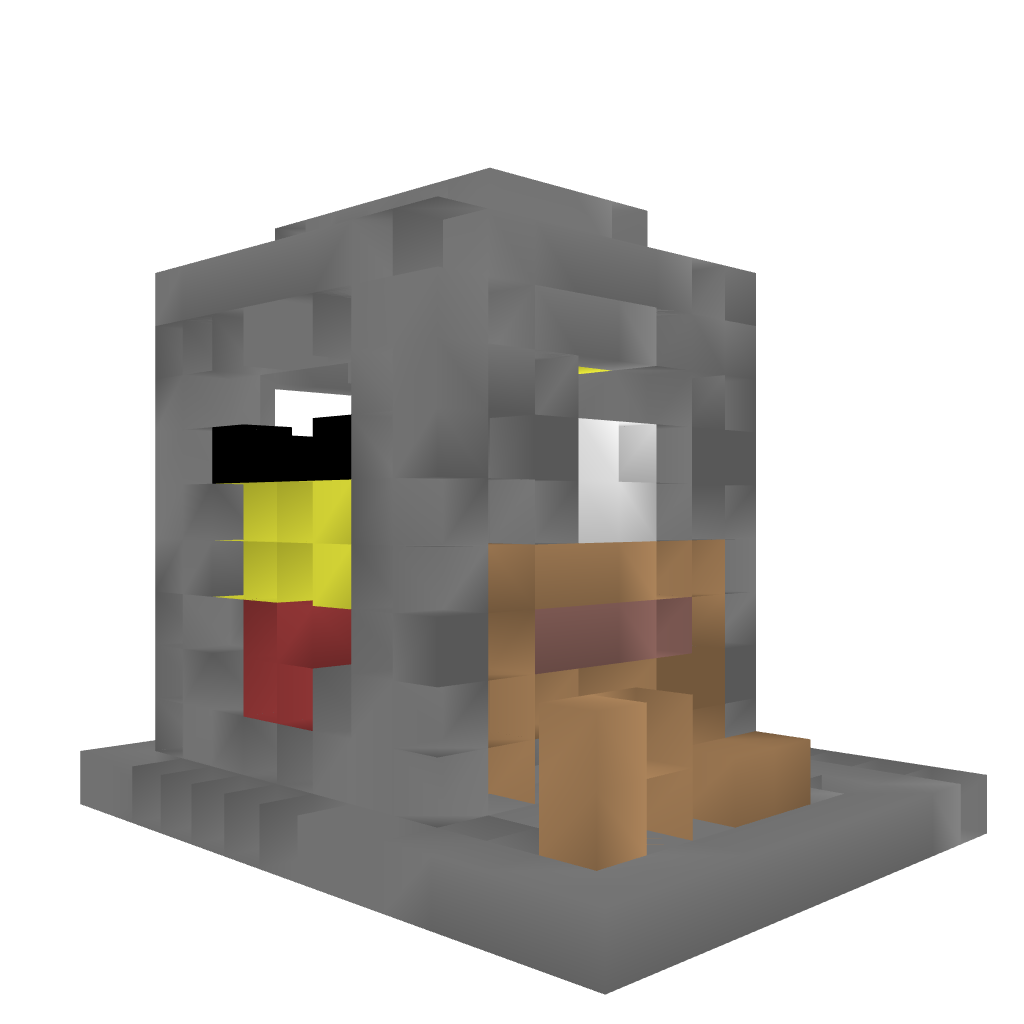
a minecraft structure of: Skin - Chicken Factory bad low quality